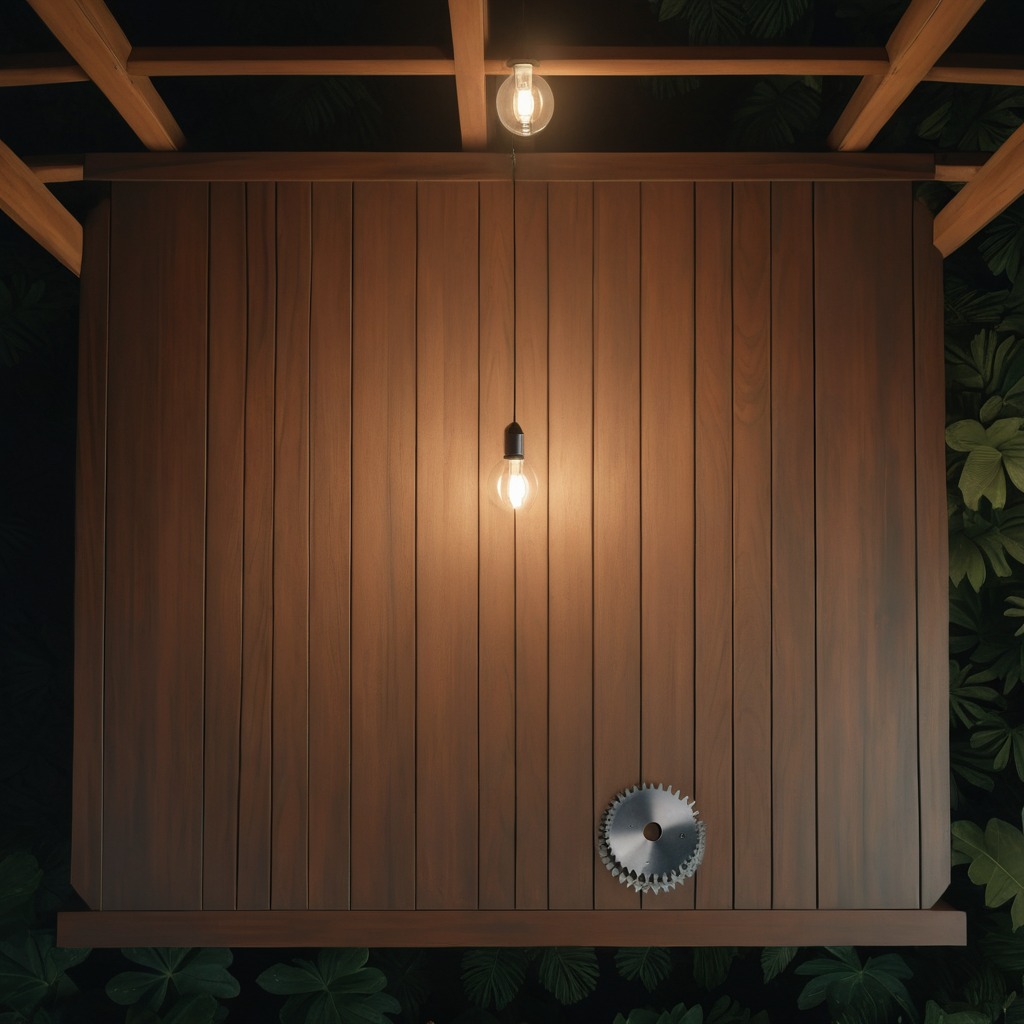
A steel gear with teeth is lying on a wooden table inside a jungle field workshop tent at night.